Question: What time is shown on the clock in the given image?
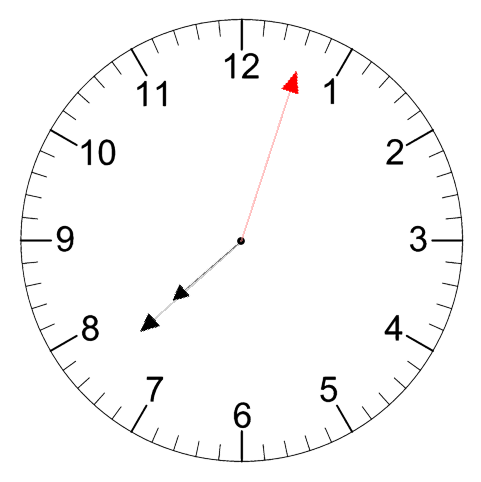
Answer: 07:38:03